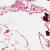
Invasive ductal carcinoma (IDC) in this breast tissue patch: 0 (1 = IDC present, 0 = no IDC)